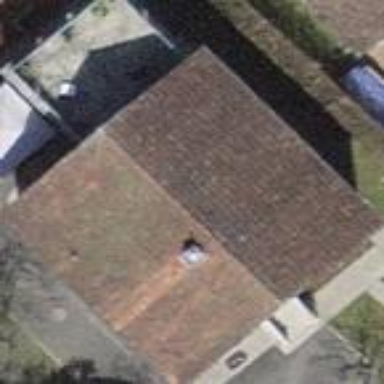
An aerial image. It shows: Building with gabled roof.